Question: Well I am trying to upload my first app in IOS.
I have done these steps correctly.
1 - I verified that my new app is in "Waiting for Upload" state.
2 - I have download and double click on the WWDR intermediate certificate. Verified that this exist in my key chains.
3 - I verified that my distribution certificatate is not expired. It's expiration date is a year from today. Its status is "Issued"
4 - I have created app id. I verified that the app name space portion is exactly the same as my application name space. The states that this app is in are: - push notification: configurable (yellow) - in app purchase: enable (green) (i want to turn this off, but there's no way to) - game center: enable (green) (i want to turn this off, but there's now way to) - iCloud: configurable (yellow)
5 - I have verified that my distribution provision is "Active" for the correct application id.
6 - i have downloaded and installed and installed all 3 where they belong: a - WWDR intermediate certificate b - Distribution certificate c - Distribution provisioning profile
i declared my app id in ios provisioning portal to be 'com.mycompany.app' but it added a number in front of it. so in the certificate I do see something like this: 'QWER1234.com.mycompany.app'
Now in Xcode 4.5 I am searching for code signing in build settings for project and I do set it at my certificate.
You can see it in the image below:

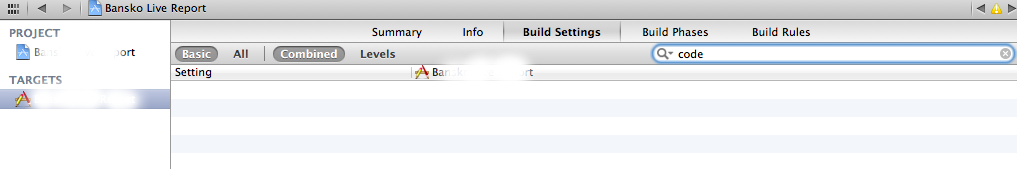
Answer: Have you tried switching from "Basic" to "All" when you view the build settings? I think that when set to "Basic" you will not see the code signing options. You can see the setting on the left side of your screenshot.